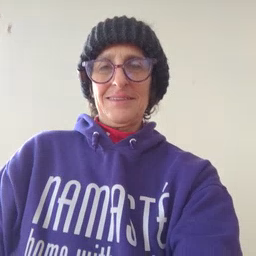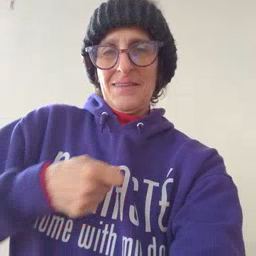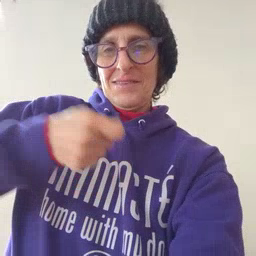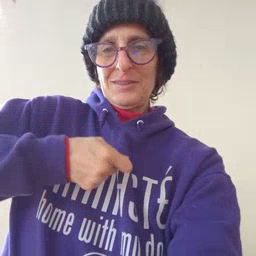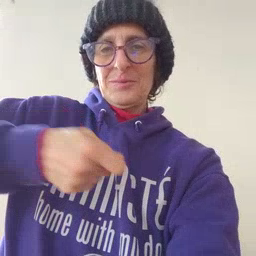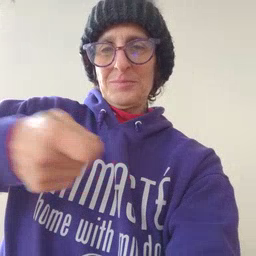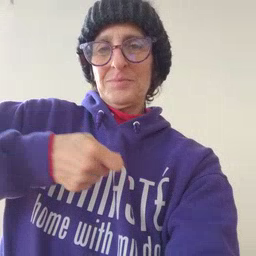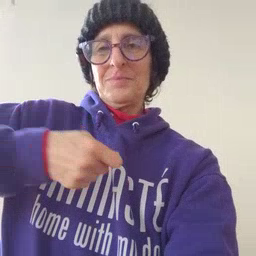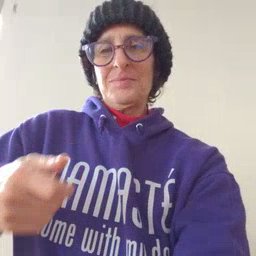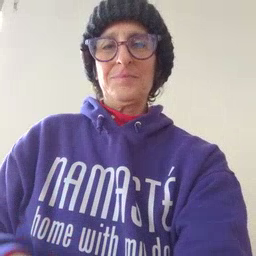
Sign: vacuum